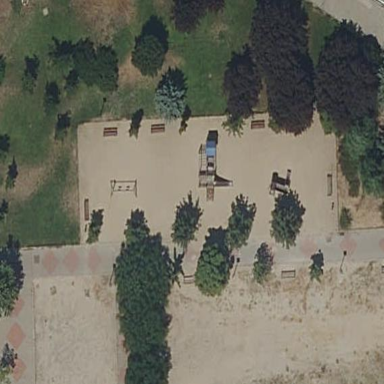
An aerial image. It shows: Playground area for leisure activities on the land.